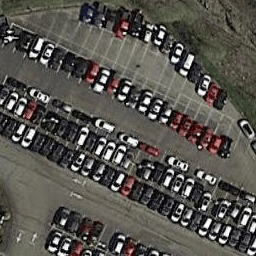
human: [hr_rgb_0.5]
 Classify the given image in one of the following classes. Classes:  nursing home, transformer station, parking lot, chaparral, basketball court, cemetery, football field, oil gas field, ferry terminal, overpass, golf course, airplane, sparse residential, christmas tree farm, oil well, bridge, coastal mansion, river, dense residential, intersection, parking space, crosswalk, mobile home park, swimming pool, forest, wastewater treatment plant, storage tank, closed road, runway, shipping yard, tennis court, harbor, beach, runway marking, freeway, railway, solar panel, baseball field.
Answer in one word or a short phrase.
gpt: parking lot